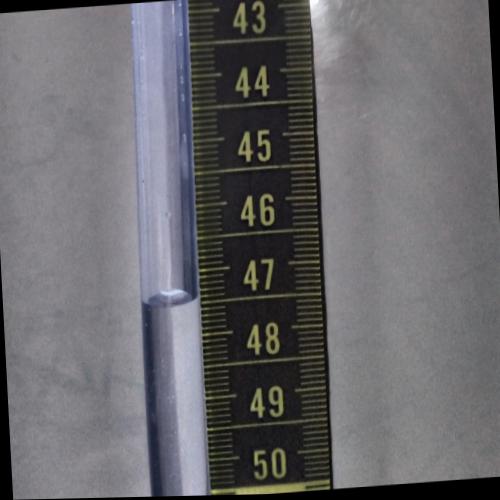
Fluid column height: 47.5 cm